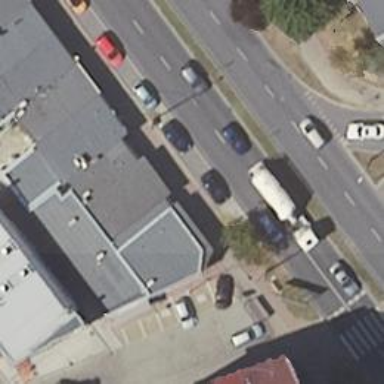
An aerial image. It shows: Shop selling clothes.